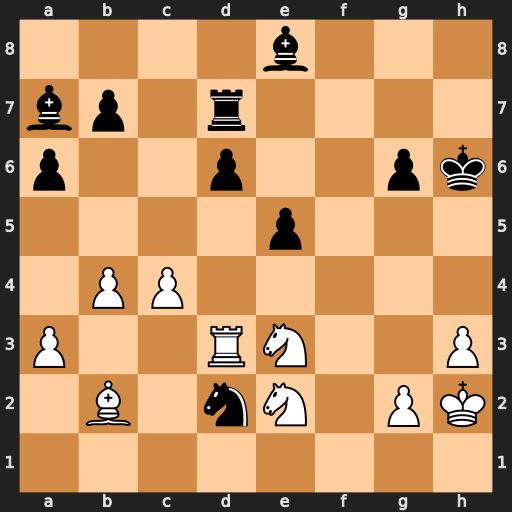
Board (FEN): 4b3/bp1r4/p2p2pk/4p3/1PP5/P2RN2P/1B1nN1PK/8
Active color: w
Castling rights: -
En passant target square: -
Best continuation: Ng4+ Kg7 Rxd2